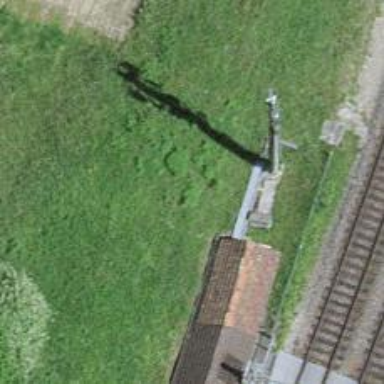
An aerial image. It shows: Mast tower used for communication.